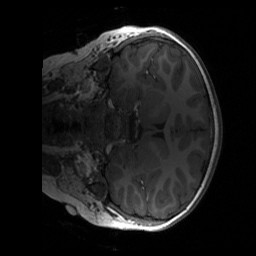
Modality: T1w
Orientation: coronal
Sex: female
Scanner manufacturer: siemens
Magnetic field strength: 3 T
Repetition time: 1.9 s
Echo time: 0.00243 s